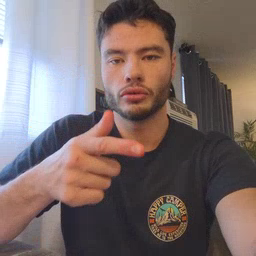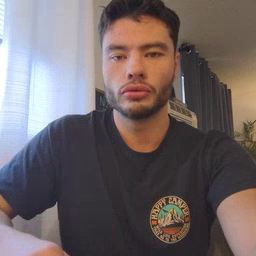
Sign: brother